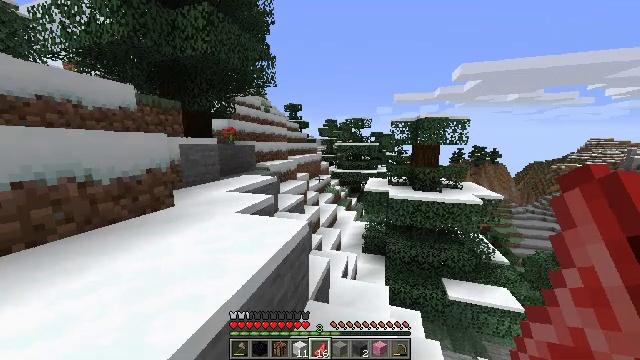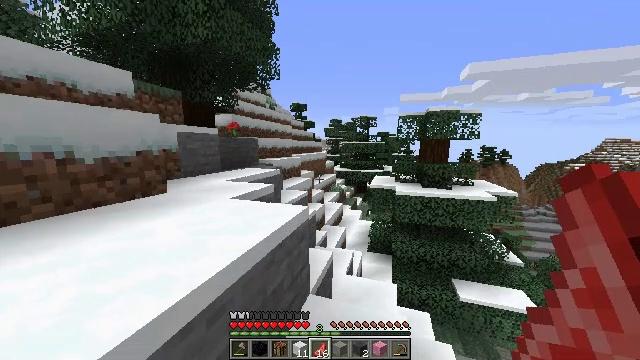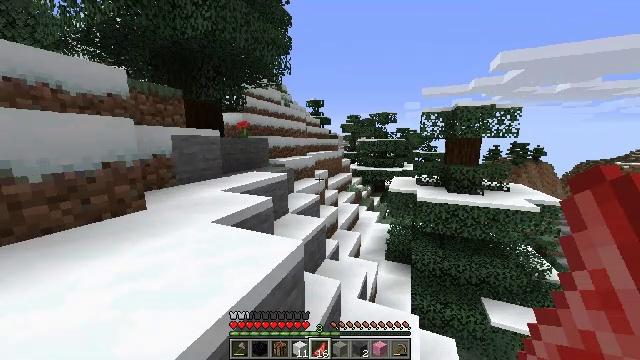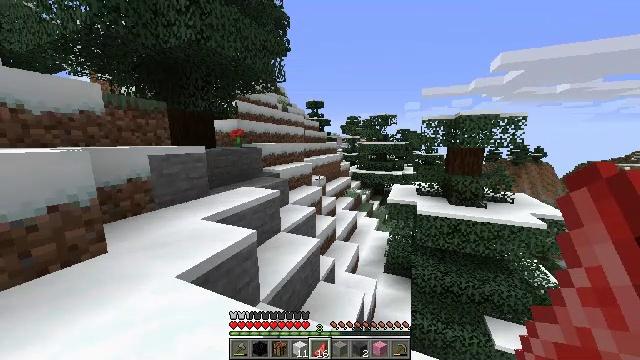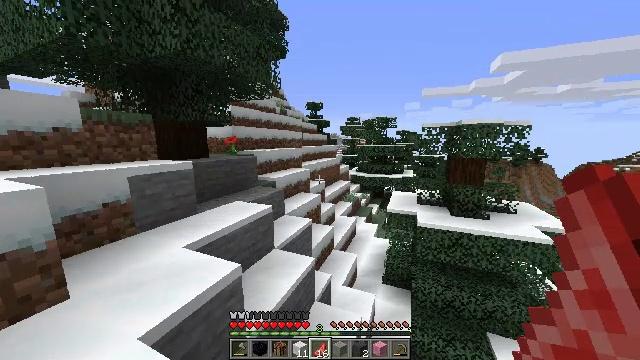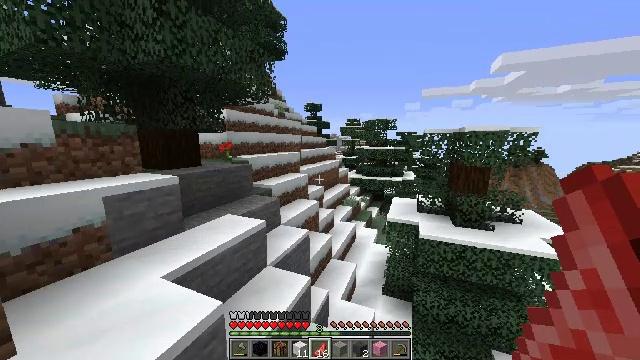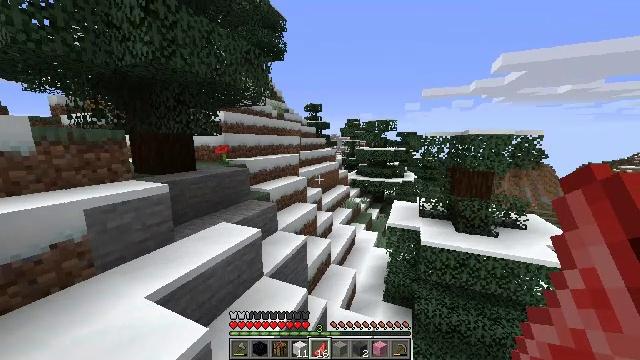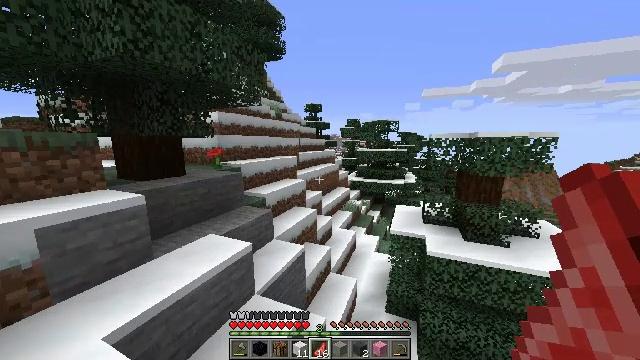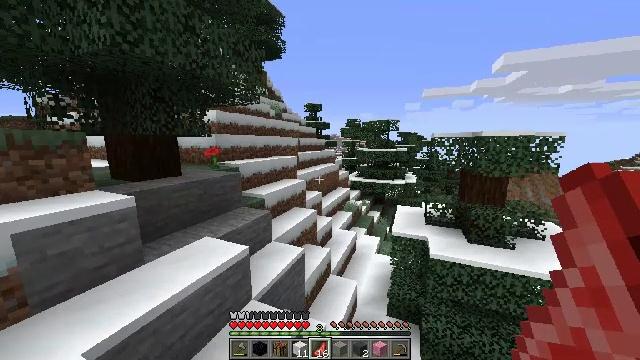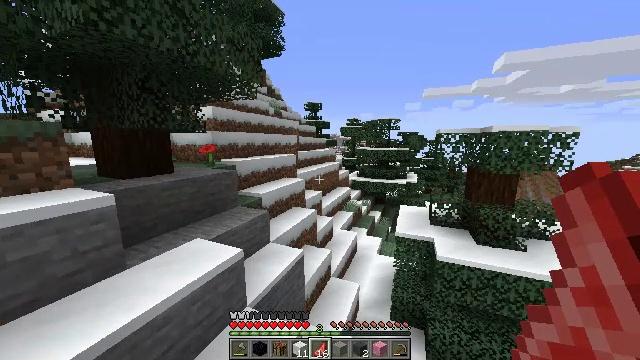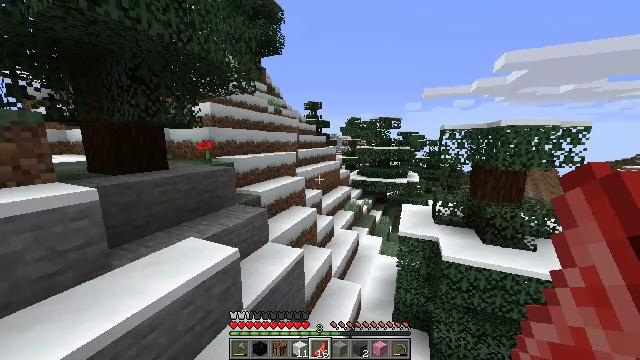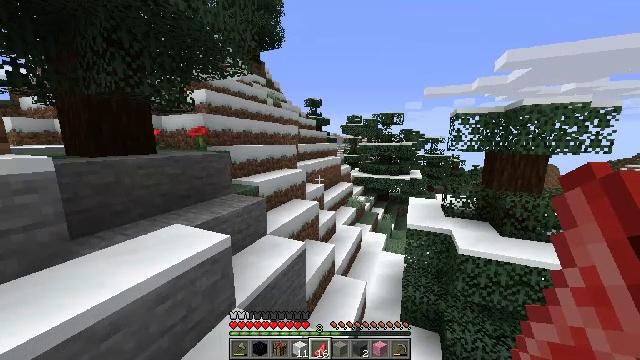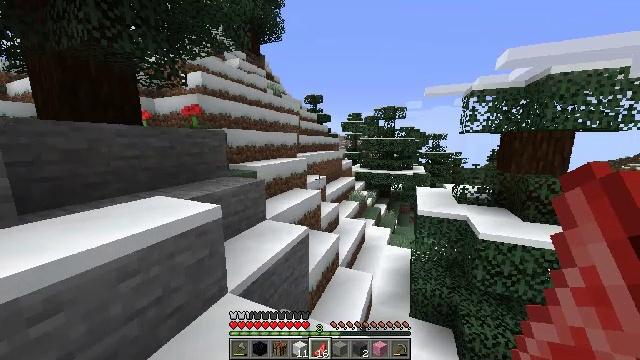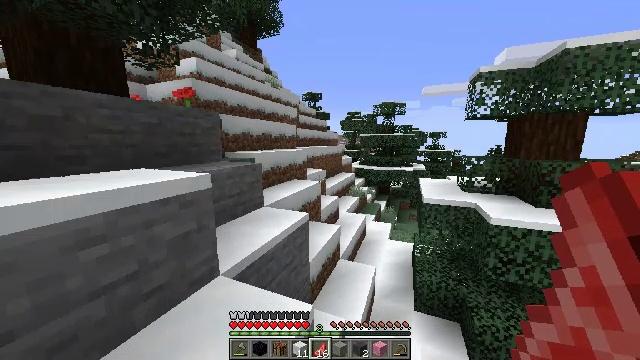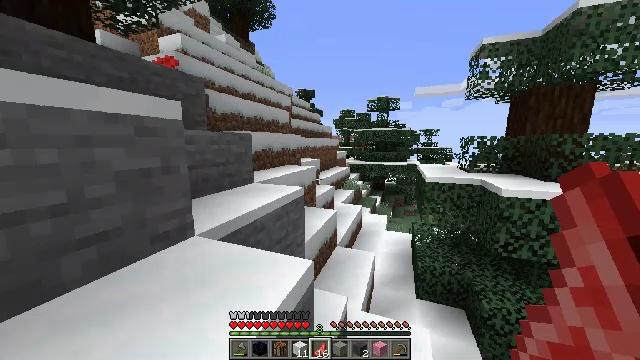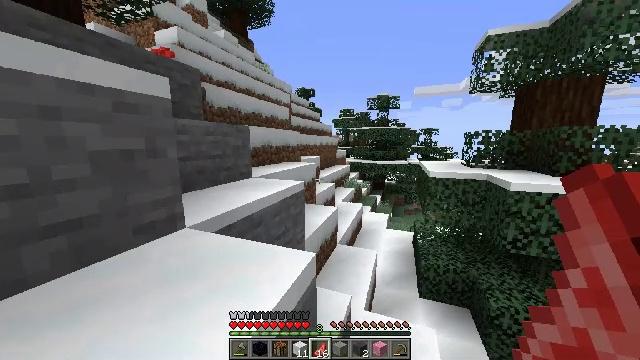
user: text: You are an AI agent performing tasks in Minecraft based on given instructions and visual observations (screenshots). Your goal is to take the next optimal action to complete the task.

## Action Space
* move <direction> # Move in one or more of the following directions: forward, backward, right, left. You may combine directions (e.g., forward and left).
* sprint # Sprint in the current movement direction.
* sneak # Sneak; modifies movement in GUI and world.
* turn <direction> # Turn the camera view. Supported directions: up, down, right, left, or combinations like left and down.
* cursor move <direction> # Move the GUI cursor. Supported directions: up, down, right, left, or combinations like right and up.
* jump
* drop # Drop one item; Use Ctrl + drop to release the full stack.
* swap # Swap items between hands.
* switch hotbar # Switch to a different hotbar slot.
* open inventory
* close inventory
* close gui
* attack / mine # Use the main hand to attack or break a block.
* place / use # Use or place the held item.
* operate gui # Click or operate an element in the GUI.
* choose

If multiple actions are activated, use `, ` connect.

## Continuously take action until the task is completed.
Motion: motion action
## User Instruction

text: Mine the orange bed.
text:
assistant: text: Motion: move forward and move right, turn left, jump
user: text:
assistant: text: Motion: move forward and move right, turn left and down, jump
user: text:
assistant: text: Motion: move forward and move right, jump
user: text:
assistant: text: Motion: move forward and move left, jump
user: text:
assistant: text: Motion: move forward and move left, jump
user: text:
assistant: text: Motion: move forward and move left, jump
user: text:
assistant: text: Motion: move forward and move left, jump
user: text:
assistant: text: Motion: move forward and move left, jump
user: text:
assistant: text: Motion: move forward and move left, jump
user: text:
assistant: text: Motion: move forward and move left, jump
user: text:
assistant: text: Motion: move forward and move left, jump
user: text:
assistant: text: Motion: move forward and move left, jump
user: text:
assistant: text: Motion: move forward, jump
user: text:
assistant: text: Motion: move forward and move right, turn right, jump
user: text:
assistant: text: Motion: move forward and move right, jump
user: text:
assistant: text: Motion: move forward and move right, jump
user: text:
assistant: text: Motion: move forward and move right, jump
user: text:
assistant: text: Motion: move forward and move right, jump
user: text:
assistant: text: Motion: move forward and move left, jump
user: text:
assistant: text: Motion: move forward and move left, jump
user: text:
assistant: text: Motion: move forward and move left, jump
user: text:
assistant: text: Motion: move forward and move left, jump
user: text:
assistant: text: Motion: move forward and move left, jump
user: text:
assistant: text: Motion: move forward and move left, jump
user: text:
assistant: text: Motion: move forward and move left, jump
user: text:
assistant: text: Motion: move forward
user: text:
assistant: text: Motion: move forward, turn right
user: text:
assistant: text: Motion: move forward, turn right and up
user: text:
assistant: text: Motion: move forward and move right
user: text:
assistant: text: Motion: move forward and move right